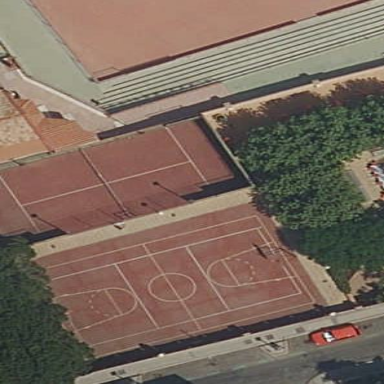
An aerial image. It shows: Basketball court in the leisure land pitch.